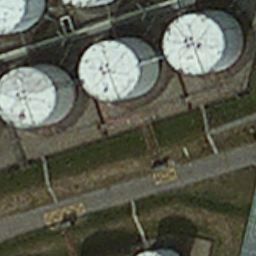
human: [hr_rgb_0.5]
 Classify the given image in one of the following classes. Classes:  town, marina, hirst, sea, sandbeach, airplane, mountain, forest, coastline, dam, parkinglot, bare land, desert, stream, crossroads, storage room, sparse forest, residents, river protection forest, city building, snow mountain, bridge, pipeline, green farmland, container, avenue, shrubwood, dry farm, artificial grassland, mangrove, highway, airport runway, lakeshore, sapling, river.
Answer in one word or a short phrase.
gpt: storage room